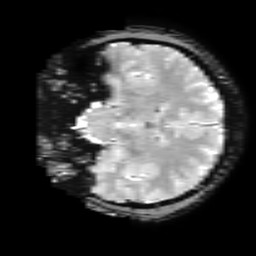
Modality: T2starw
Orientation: coronal
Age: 24
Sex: male
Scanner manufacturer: ge
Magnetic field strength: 3 T
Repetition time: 0.65 s
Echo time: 0.02 s